Question: I use ExtJS version 4.2.1, and I have a table layout.
'''
Ext.create('Ext.panel.Panel', {
width: 1300,
height: 700,
title: 'Table Layout',
layout: {
type: 'table',
columns: 3,
tdAttrs:
{
width: 500,
}
},
items: [
{
fieldLabel: 'Text1',
xtype: 'textfield',
},
{
fieldLabel: 'Text2',
xtype: 'textfield',
},
{
fieldLabel: 'Text3',
xtype: 'textfield',
},
{
fieldLabel: 'Text4',
xtype: 'textfield',
},
{
fieldLabel: 'Text5',
xtype: 'textfield',
},
{
fieldLabel: 'Text6',
xtype: 'textfield',
}],
renderTo: Ext.getBody()
});
'''
and the result is:

each column width is 500px and I want to each textfield's width adjust with its container. somehow a autoWidth,But it doesn't now.
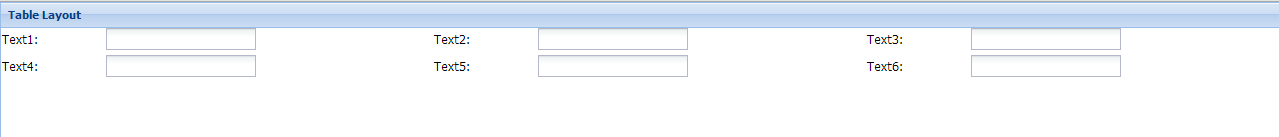
Answer: Add width in percents to the textfields:
'''
Ext.create('Ext.panel.Panel', {
width: 1300,
height: 700,
title: 'Table Layout',
layout: {
type: 'table',
columns: 3,
tdAttrs: {
width: 500,
}
},
defaults: {
width: '95%'
},
items: [
// ...
],
renderTo: Ext.getBody()
});
'''